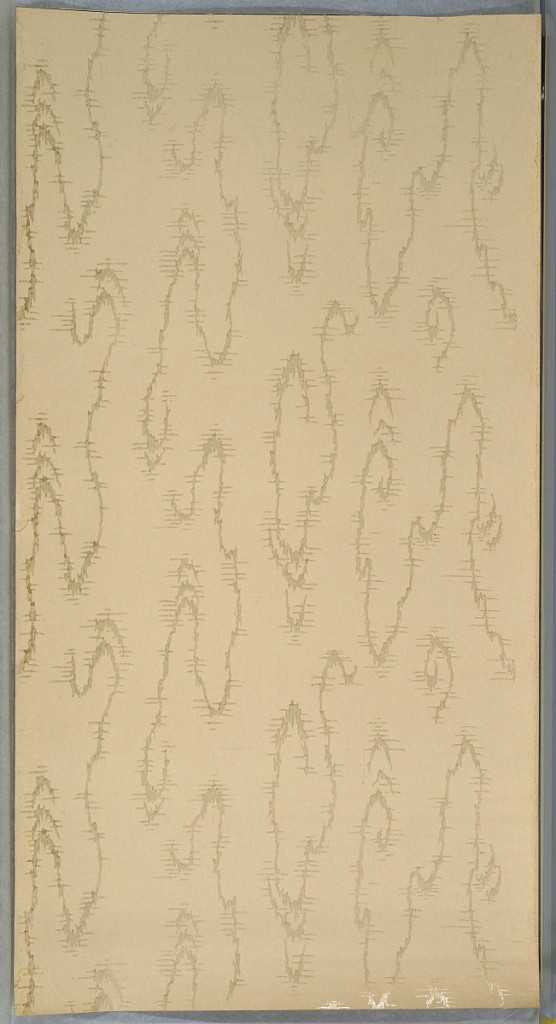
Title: Ceiling paper
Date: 1905–1915
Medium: Machine-printed paper, liquid mica
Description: White mica moire on a cream ground.